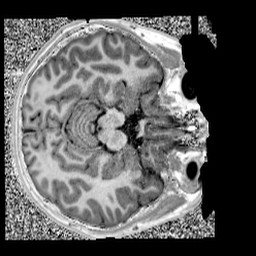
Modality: UNIT1
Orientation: axial
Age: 13
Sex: male
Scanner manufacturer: siemens
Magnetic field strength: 3 T
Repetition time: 4 s
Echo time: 0.00299 s